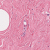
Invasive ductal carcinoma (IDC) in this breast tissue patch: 0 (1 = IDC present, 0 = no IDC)